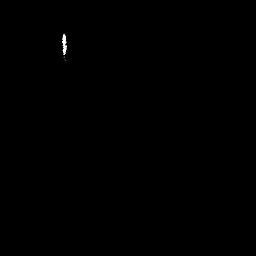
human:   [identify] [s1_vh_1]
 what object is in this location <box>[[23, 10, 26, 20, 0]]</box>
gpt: <ref>1 small ship at the top left</ref>